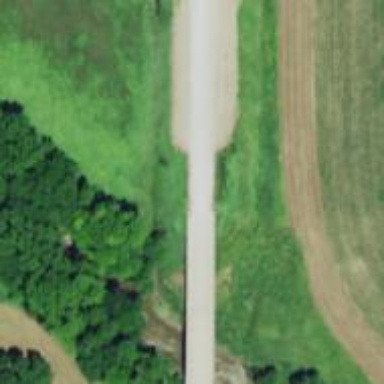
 noted for its predominant gravel route."